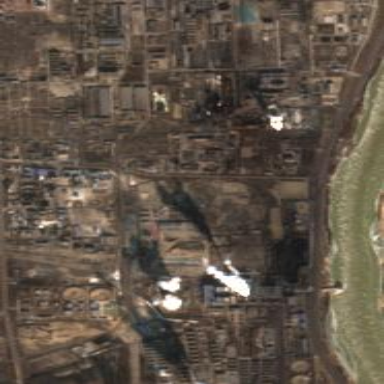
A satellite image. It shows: Industrial area with coal power plant.